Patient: sex M, age 75
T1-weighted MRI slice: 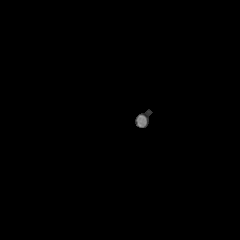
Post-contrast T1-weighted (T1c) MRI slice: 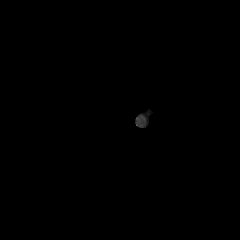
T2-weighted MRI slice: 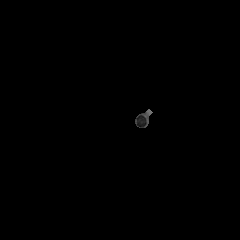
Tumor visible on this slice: no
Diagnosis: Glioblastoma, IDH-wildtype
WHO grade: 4